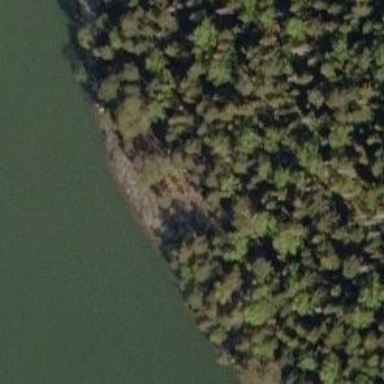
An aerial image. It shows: Natural cliff.